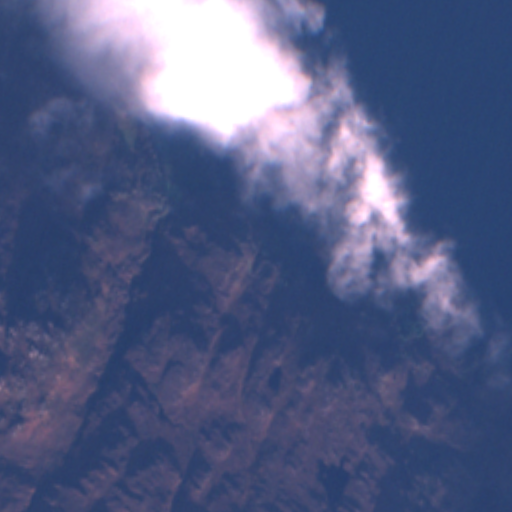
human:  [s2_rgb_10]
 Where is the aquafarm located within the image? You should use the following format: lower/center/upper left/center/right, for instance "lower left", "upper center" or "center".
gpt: The aquafarm is located in the upper center of the image.
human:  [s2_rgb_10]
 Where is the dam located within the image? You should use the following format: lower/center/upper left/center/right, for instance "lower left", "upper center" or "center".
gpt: The dam is located in the lower left of the image.
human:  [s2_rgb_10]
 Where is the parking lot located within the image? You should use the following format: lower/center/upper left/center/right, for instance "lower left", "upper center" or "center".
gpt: The parking lot is located in the upper left of the image.
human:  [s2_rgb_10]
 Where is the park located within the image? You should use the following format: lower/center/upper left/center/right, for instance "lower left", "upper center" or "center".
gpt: There is no park in the image.